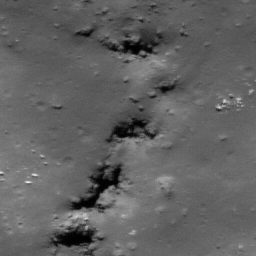
Pit: Tycho 15a
Host crater: Tycho
Host type: impact_melt
Lunar coordinates: latitude -43.145, longitude 349.633